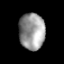
Tissue: lung
Cell type: Endothelial cells
Senescence score: 0.7002
Nuclear area (px): 920
Mean DAPI intensity: 153.814